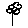
Label: flower